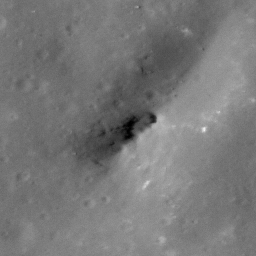
Pit: Copernicus 23
Host crater: Copernicus
Host type: impact_melt
Lunar coordinates: latitude 10.207, longitude 339.898